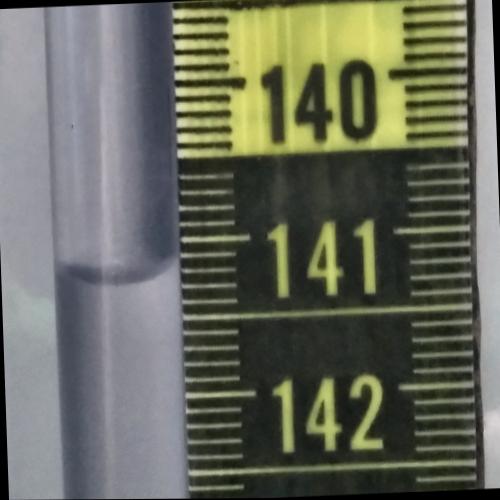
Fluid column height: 141.2 cm